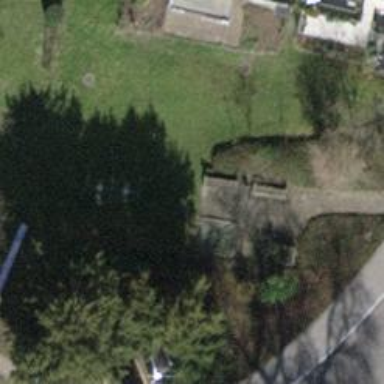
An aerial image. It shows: Brown bench.